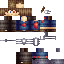
A male human skin with medium skin, wearing brown long hair dressed in a blue tshirt and red pants, featuring a closed mouth.